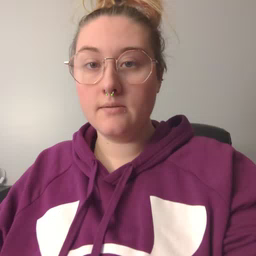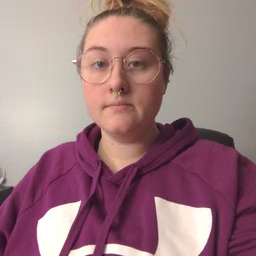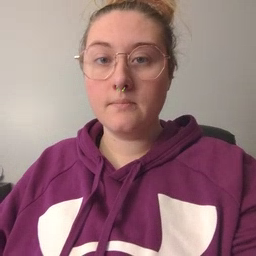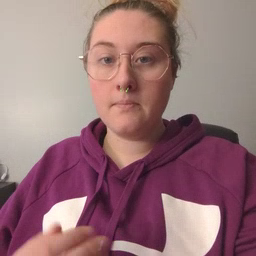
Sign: mitten